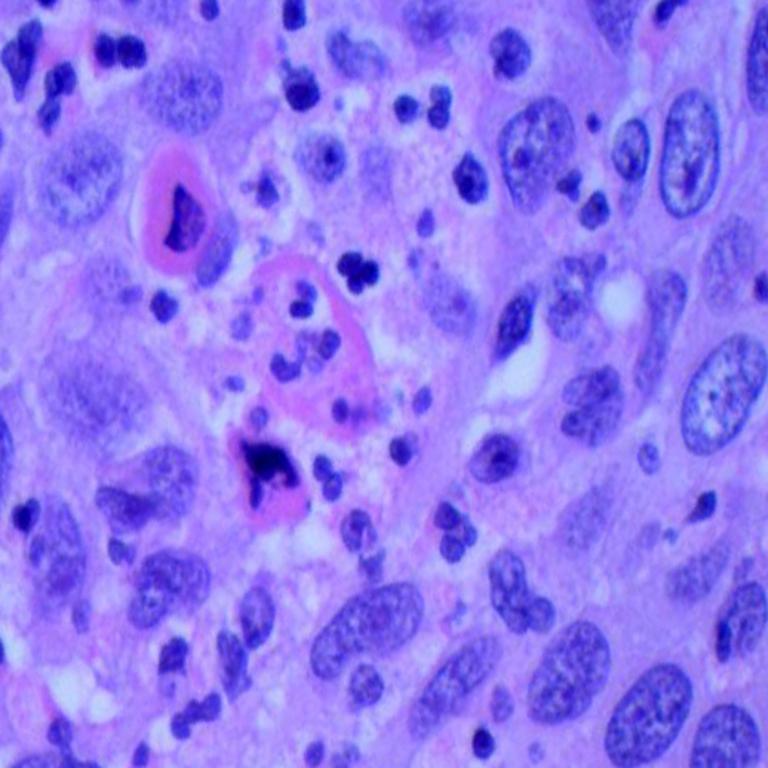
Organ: lung
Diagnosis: squamous carcinomas